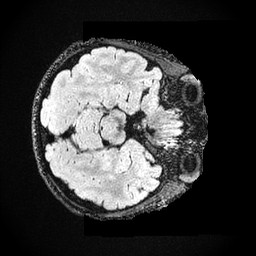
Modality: FLAIR
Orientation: axial
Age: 23
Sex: female
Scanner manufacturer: ge
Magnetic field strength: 3 T
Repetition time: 4.802 s
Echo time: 0.1162 s